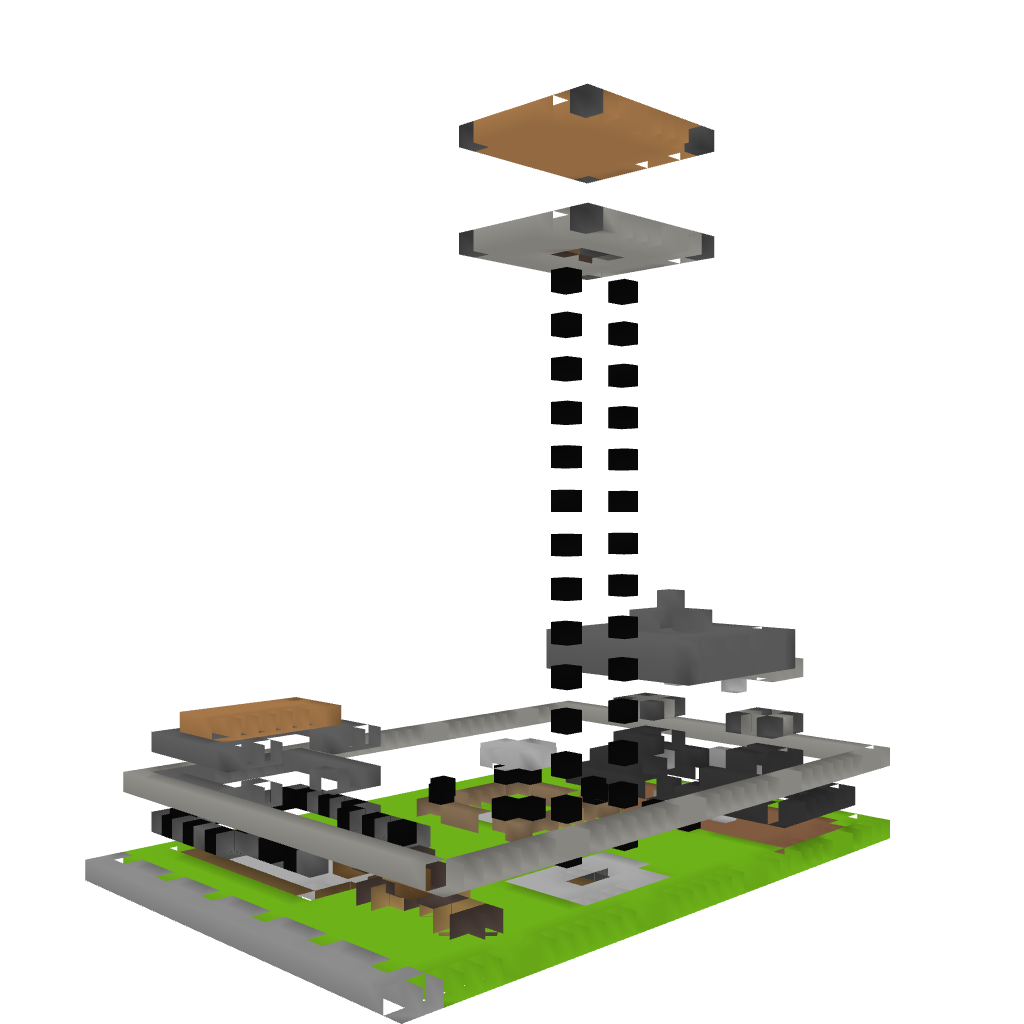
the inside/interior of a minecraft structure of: Dream's Garden